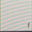
Piece: xx